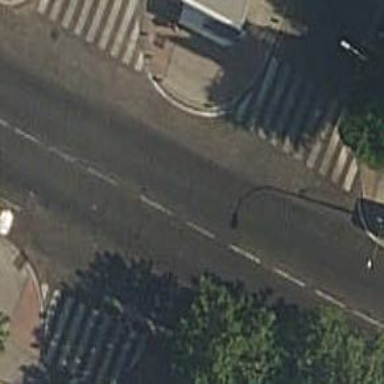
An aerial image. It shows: Tertiary road with asphalt surface. There is shared lane for cyclists.